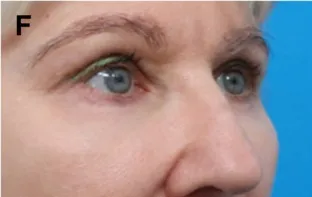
A 58-year-old female with post-hyaluronic acid recurrent eyelid edema was treated with a combination of hyaluronidase, fractionated radiofrequency microneedling, and CO2 laser resurfacing (Case 4). (B, D, F) The posttreatment photographs were captured 9 months after treatment.
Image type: medical_photograph (other_medical_photograph)